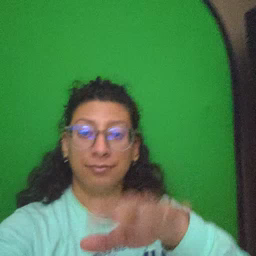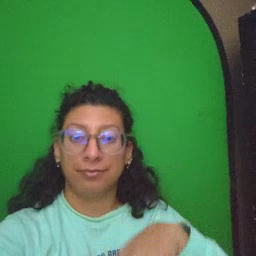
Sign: have